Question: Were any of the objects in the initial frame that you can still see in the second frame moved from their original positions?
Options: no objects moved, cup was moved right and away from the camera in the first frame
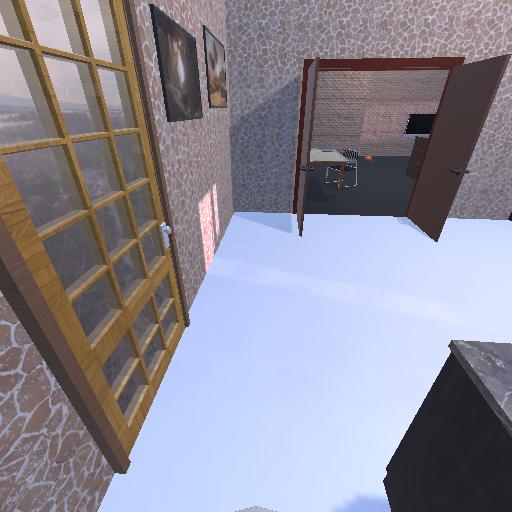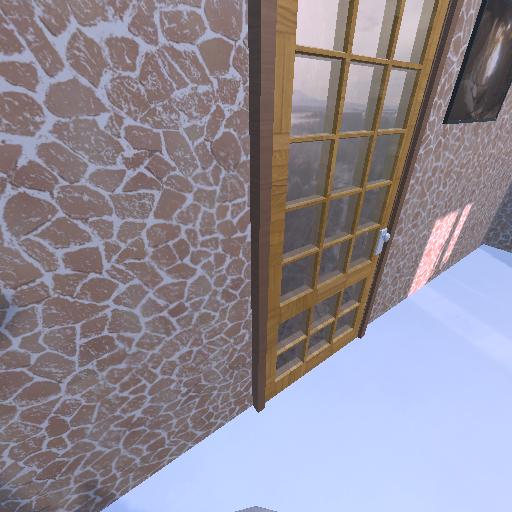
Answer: no objects moved